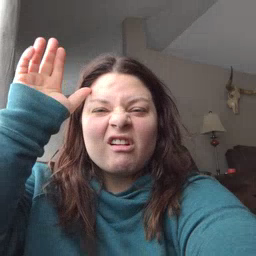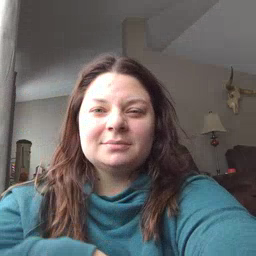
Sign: donkey